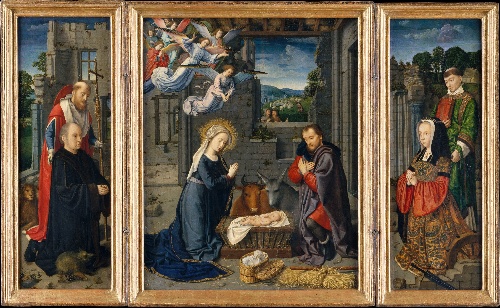
Title: The Nativity with Donors and Saints Jerome and Leonard
Artist: Gerard David
Artist bio: Netherlandish, Oudewater ca. 1455–1523 Bruges
Date: ca. 1510–15
Object type: Painting
Classification: Paintings
Medium: Oil on canvas, transferred from wood
Dimensions: Central panel 35 1/2 x 28 in. (90.2 x 71.1 cm); each wing 35 1/2 x 12 3/8 in. (90.2 x 31.4 cm)
Department: European Paintings
Credit line: The Jules Bache Collection, 1949
Accession year: 1949
Repository: Metropolitan Museum of Art, New York, NY
Tags: Saint Jerome|Saint Leonard|Nativity|Cows|Donkeys|Lions|Angels|Virgin Mary